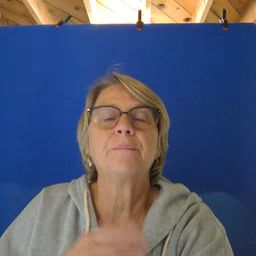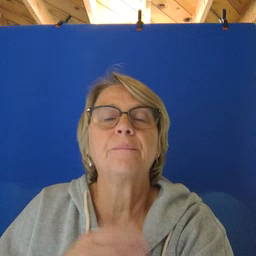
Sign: taste